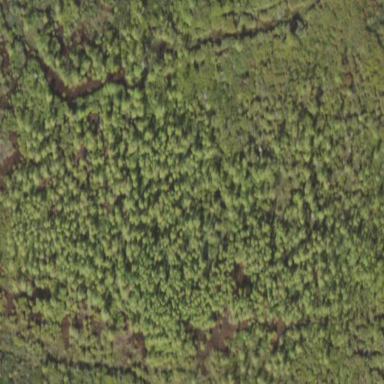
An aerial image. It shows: Woodland consisting mainly of needle-leaved trees.